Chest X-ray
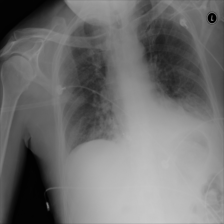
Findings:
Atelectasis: negative
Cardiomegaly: negative
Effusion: negative
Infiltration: positive
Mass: negative
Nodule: negative
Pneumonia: negative
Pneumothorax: negative
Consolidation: negative
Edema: negative
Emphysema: negative
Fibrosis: negative
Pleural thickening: negative
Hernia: negative